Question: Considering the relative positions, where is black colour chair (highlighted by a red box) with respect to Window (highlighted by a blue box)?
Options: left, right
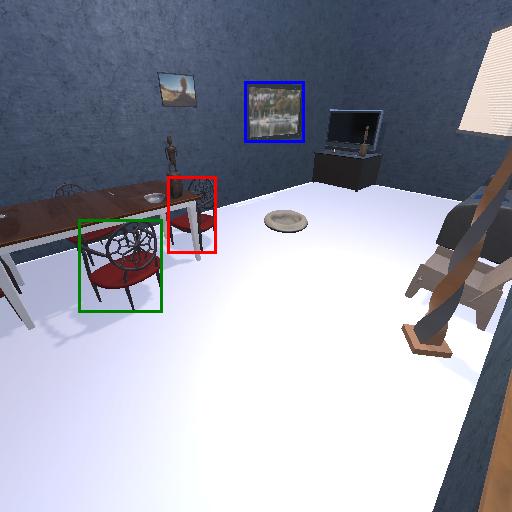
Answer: left